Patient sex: M
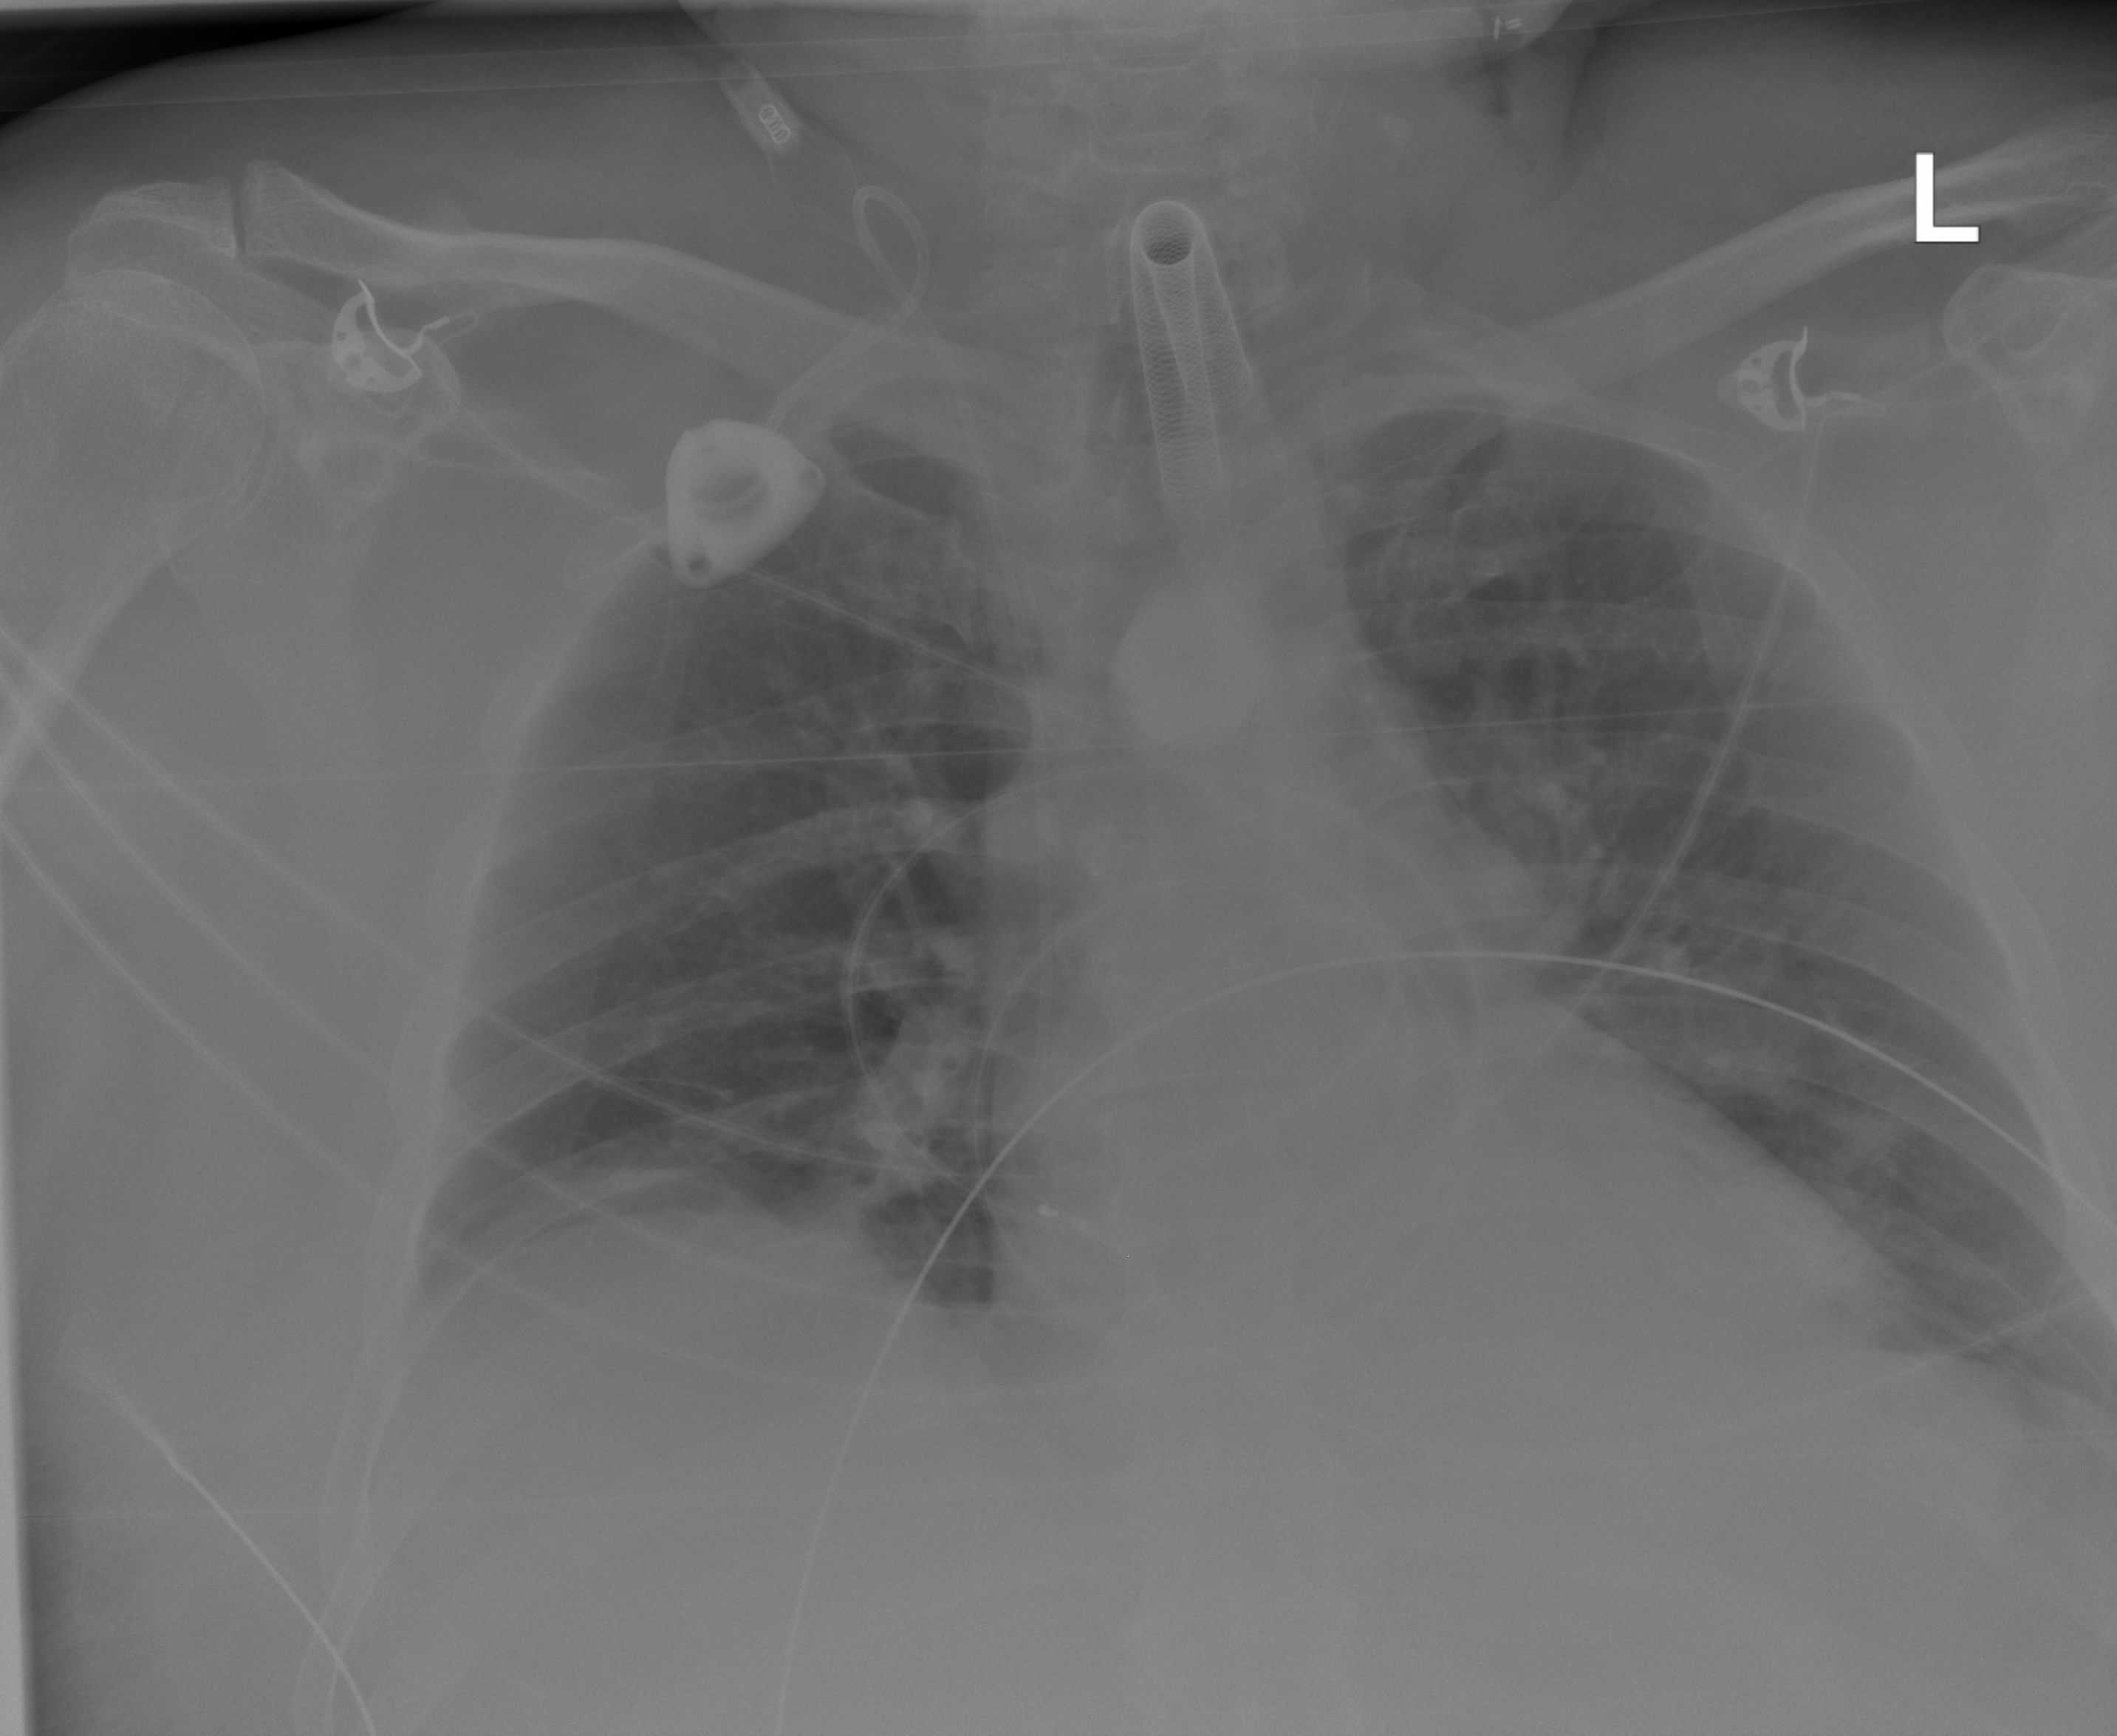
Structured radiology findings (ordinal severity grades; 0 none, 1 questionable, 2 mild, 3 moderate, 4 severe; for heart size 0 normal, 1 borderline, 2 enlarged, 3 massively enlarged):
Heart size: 0
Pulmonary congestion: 0
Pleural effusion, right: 0
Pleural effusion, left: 0
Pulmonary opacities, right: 0
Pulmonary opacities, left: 0
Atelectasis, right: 2
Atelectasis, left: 2